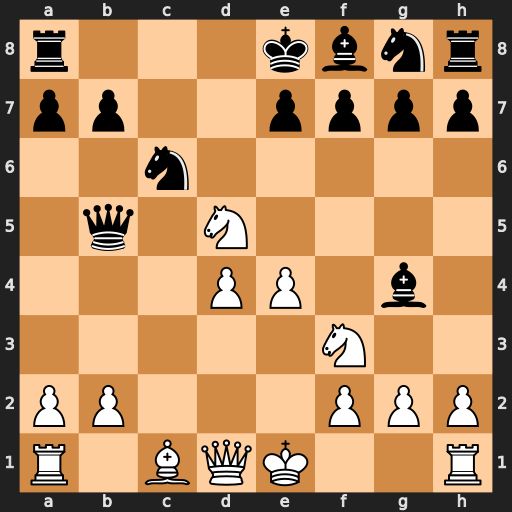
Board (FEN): r3kbnr/pp2pppp/2n5/1q1N4/3PP1b1/5N2/PP3PPP/R1BQK2R
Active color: w
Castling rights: KQkq
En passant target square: -
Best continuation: Nc7+ Kd8 Nxb5